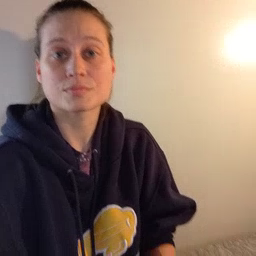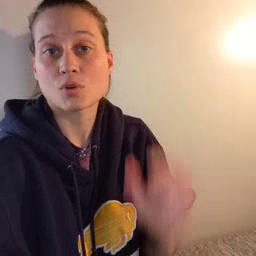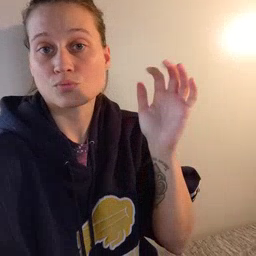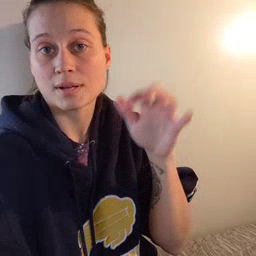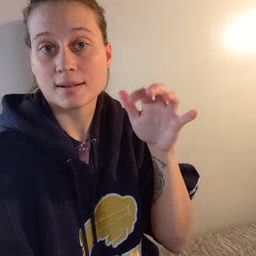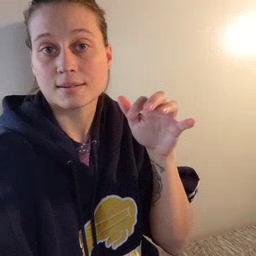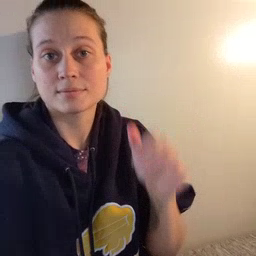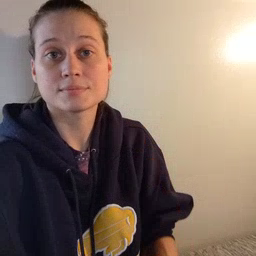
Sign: rain